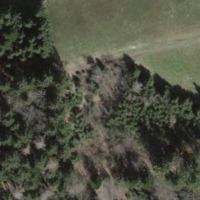
EUNIS habitat code: 44
Species observed at this site:
Cerastium glomeratum